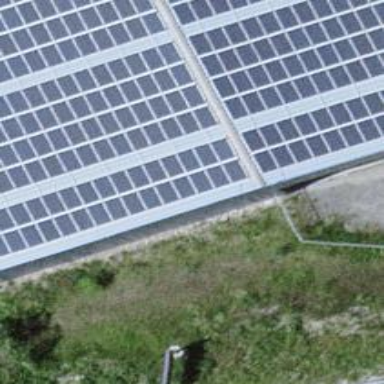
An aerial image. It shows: Solar photovoltaic panel generator.